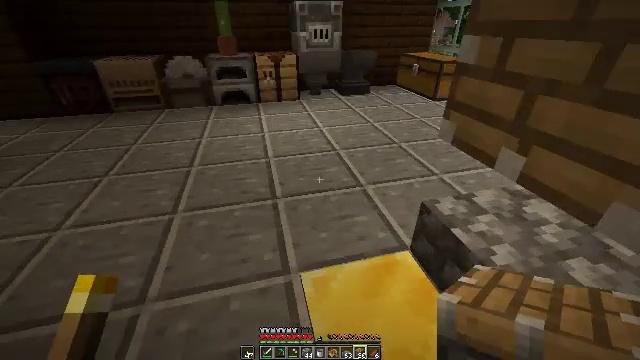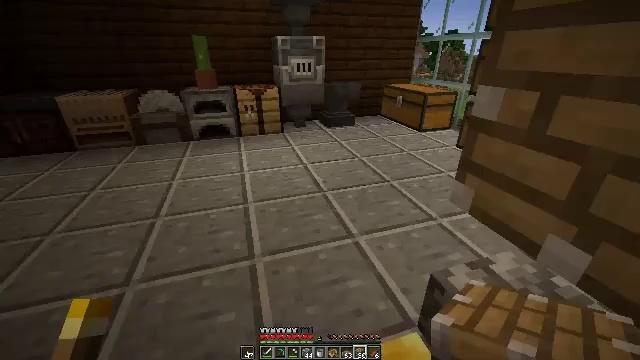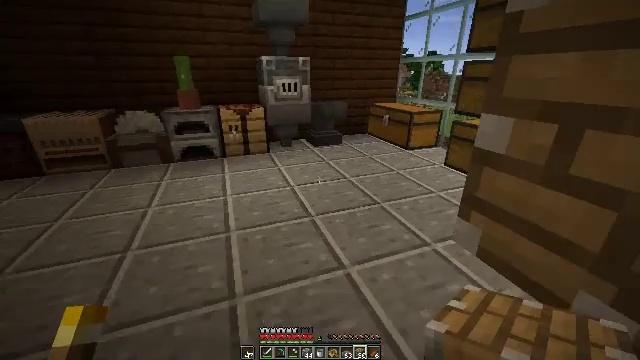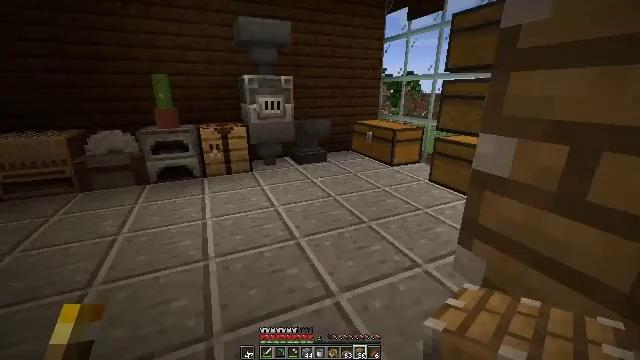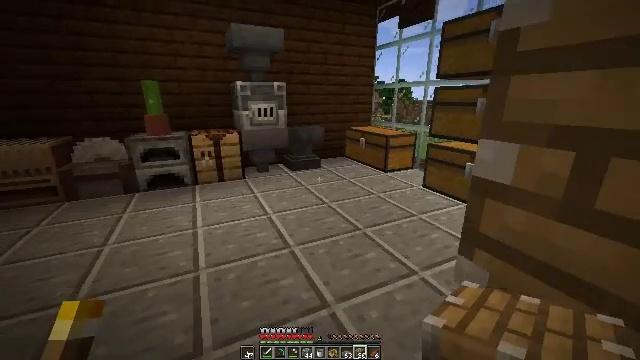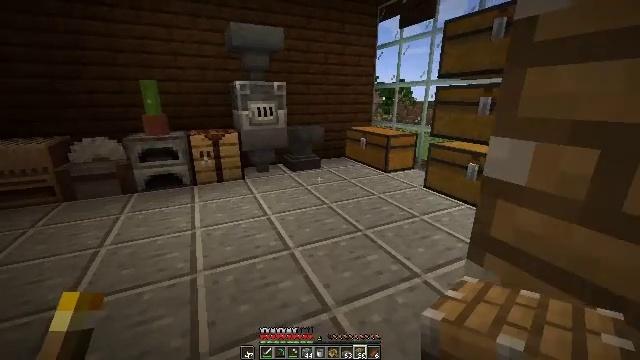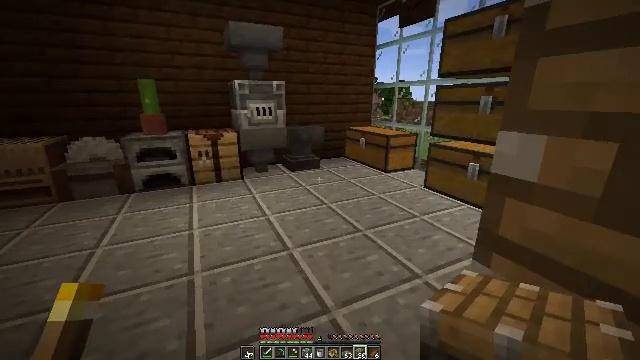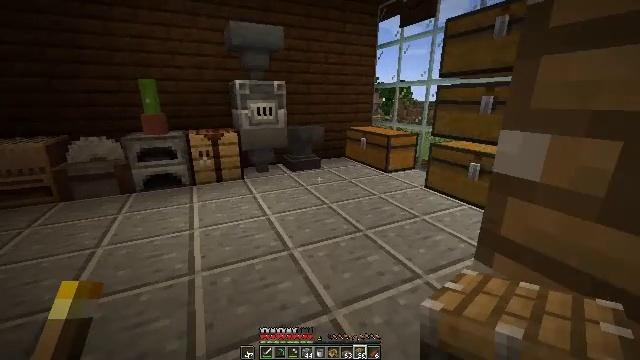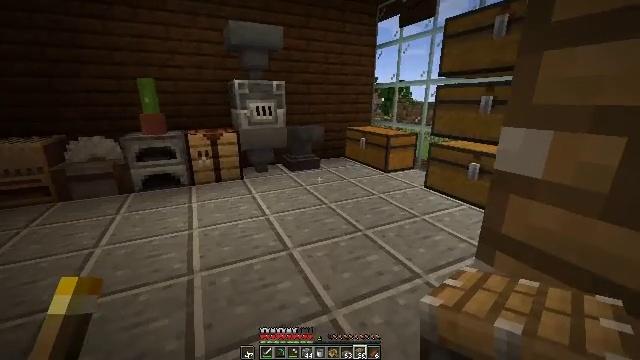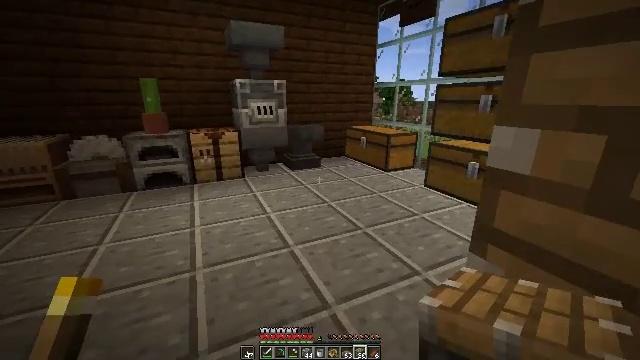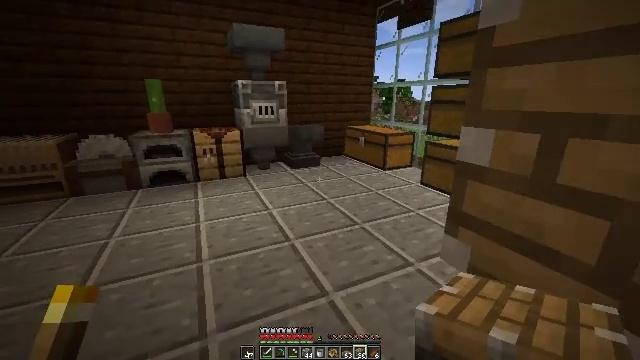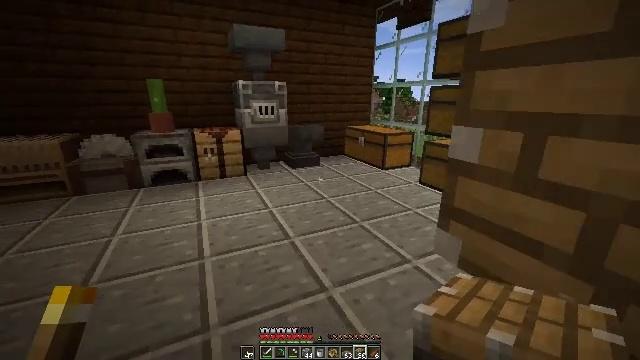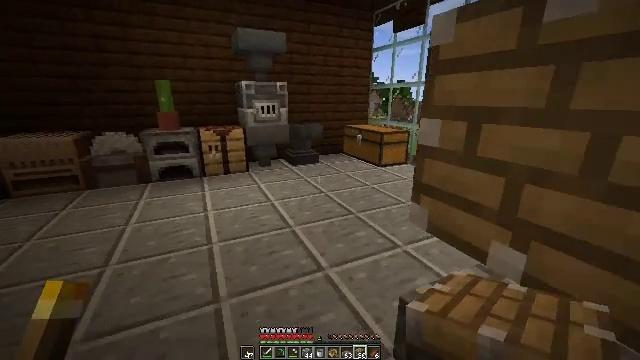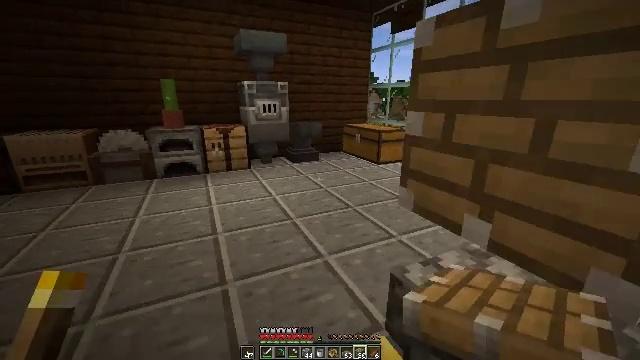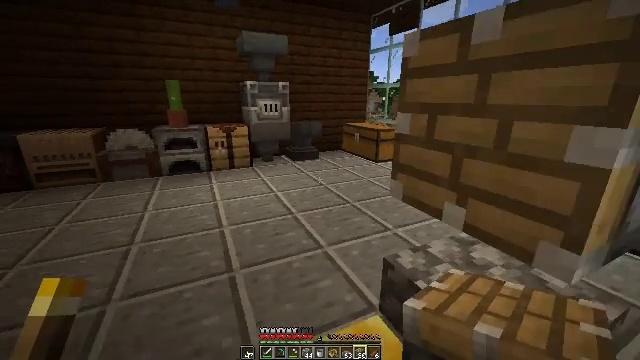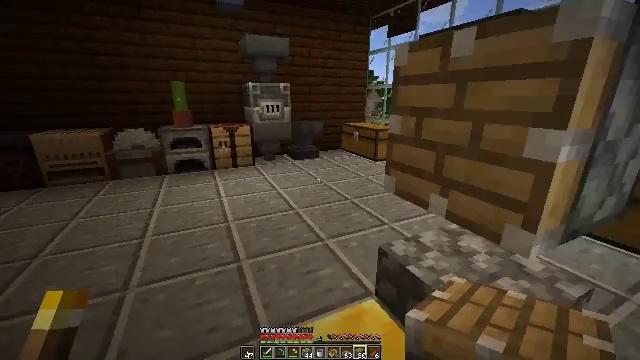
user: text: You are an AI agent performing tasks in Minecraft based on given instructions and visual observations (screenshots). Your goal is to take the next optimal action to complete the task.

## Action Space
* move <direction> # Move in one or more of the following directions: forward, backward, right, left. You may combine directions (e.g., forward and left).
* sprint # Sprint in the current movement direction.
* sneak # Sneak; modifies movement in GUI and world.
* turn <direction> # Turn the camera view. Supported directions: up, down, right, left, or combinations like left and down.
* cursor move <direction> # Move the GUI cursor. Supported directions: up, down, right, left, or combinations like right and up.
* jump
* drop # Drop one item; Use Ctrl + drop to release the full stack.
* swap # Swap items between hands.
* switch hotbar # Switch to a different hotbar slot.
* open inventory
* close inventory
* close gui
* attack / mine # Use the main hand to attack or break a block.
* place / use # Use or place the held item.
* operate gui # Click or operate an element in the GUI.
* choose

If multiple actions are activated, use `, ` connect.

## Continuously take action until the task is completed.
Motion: motion action
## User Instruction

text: mine block light weighted pressure plate
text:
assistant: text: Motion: move forward, turn right and up
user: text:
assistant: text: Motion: move forward, turn right and up
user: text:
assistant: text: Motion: turn right and up
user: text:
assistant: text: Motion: turn right and up
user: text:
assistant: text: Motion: no_op
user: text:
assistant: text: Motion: no_op
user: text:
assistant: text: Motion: no_op
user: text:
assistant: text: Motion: no_op
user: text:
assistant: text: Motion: move back
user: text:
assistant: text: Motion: move back
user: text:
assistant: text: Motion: move back
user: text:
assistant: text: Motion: move back
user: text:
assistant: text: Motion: move back
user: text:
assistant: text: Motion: move back
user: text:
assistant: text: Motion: move back
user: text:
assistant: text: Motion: move back
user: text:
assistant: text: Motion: move back
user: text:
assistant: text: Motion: move back, turn right and down
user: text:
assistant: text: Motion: move back
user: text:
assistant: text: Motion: move back
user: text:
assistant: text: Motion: move back
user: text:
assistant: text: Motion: move back
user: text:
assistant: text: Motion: move back
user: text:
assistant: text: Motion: move back
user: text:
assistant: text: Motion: move back
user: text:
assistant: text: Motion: move back
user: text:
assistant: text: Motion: move back
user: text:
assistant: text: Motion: move back
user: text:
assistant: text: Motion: move back
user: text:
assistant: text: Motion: no_op